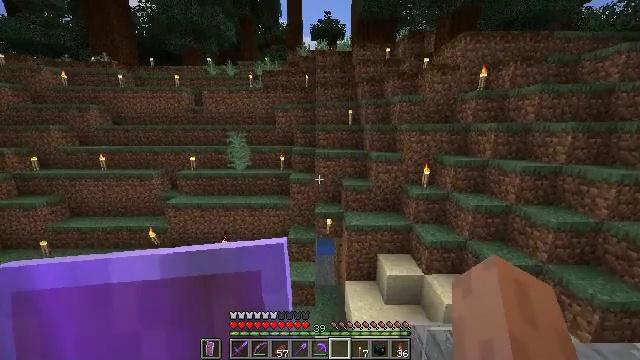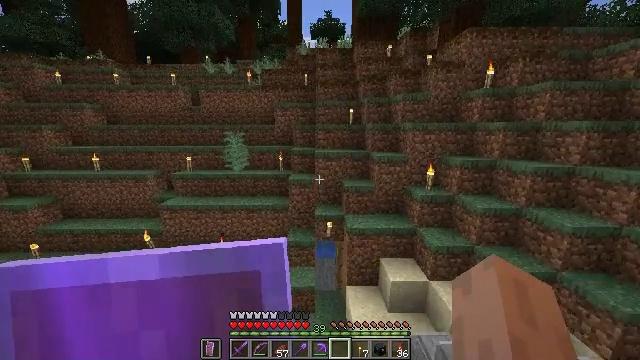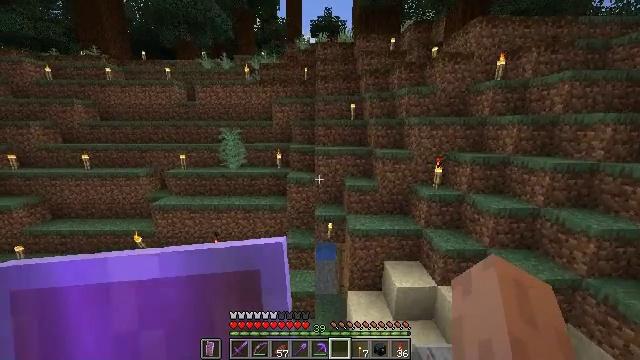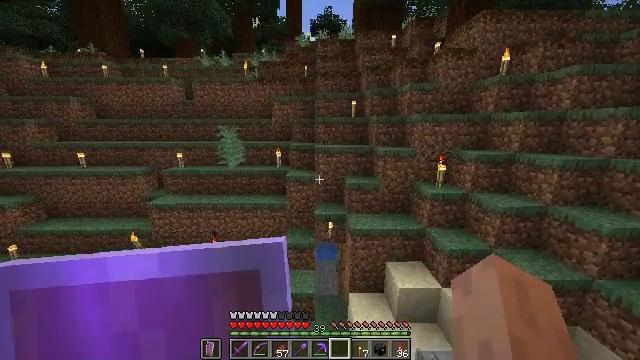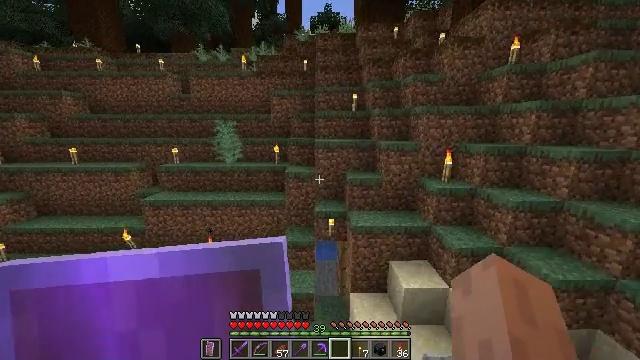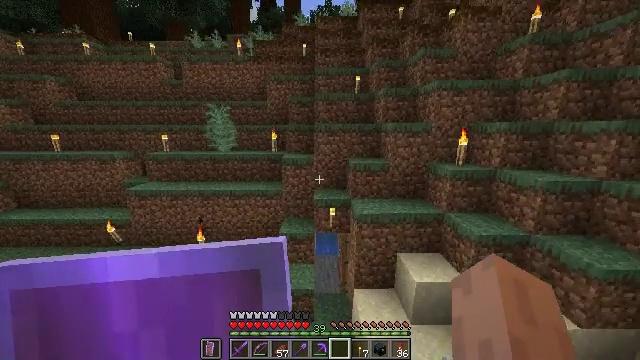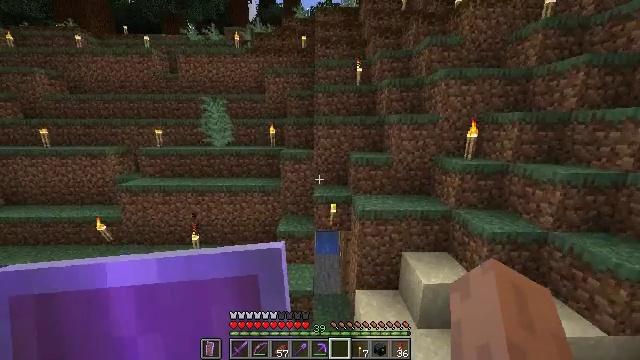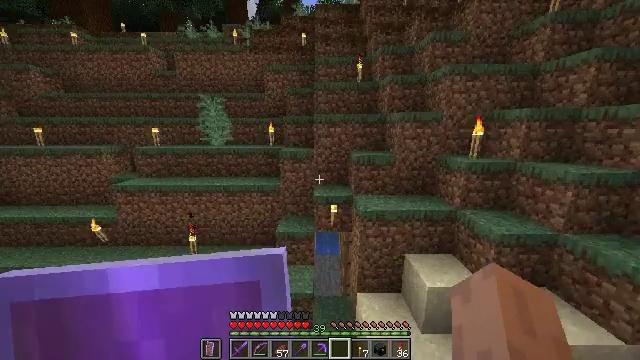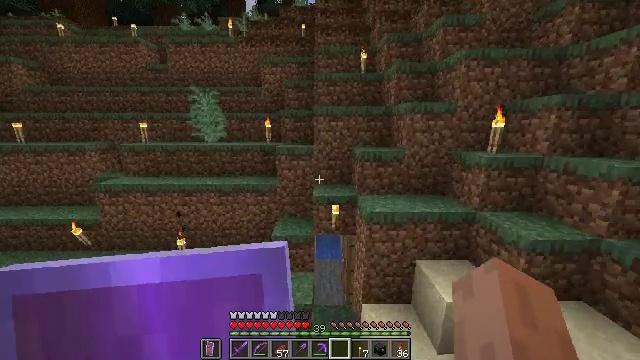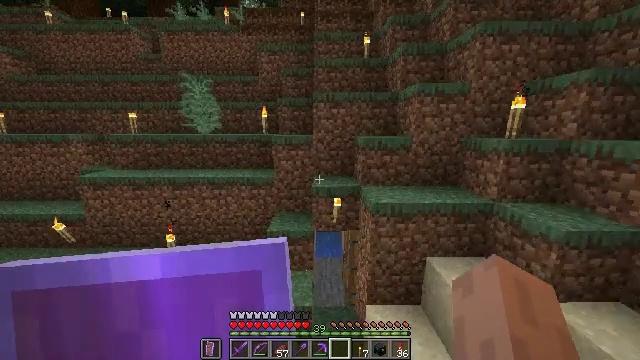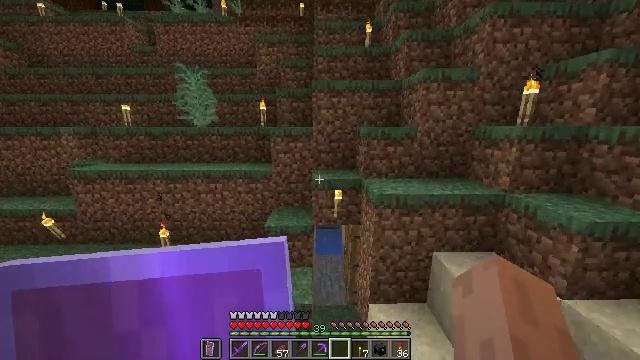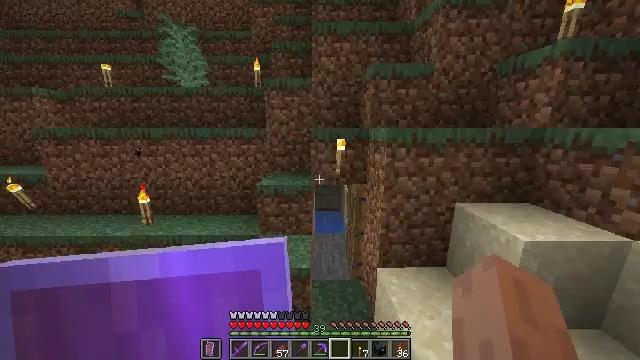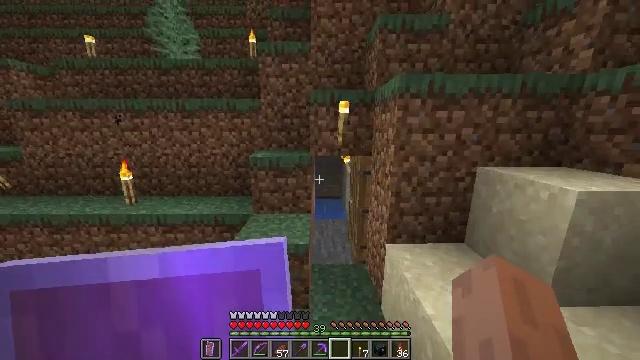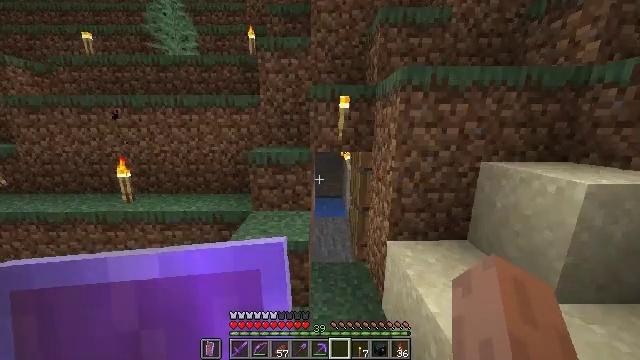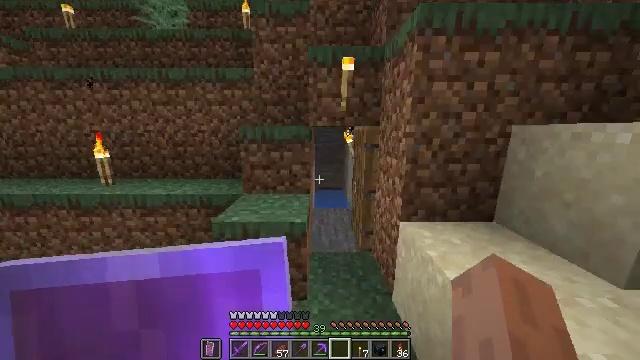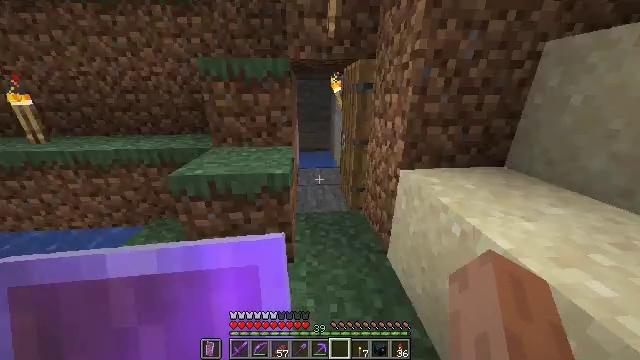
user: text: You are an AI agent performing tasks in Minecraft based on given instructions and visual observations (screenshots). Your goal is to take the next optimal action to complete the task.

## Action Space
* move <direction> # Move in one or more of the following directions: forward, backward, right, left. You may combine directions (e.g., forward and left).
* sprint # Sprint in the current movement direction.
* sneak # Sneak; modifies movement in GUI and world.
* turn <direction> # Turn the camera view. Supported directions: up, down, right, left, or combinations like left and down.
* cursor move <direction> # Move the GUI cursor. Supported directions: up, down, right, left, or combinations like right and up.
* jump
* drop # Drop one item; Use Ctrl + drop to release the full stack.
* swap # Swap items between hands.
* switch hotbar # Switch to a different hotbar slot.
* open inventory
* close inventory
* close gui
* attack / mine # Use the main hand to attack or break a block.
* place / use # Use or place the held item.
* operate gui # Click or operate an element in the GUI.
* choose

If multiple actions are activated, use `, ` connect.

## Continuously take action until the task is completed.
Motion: motion action
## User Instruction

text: Craft glass in the furnace from sand.
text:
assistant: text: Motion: move forward, sprint, jump
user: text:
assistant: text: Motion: move forward, sprint, jump
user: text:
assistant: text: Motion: move forward, sprint
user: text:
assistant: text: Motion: move forward, sprint
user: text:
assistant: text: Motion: move forward, sprint
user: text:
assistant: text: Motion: move forward, sprint
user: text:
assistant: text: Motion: move forward, sprint
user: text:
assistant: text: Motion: move forward, sprint
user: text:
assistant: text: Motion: move forward, sprint
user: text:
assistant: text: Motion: move forward, sprint, jump
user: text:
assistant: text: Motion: move forward, sprint, jump
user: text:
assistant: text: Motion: move forward, sprint
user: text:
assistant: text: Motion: move forward, sprint
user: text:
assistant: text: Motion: move forward, sprint
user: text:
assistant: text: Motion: move forward, sprint, turn right and down
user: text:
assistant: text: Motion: move forward, sprint, turn right and down
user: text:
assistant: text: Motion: move forward, sprint
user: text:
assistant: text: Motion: move forward, sprint
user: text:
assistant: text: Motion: move forward, sprint
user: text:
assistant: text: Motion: move forward, sprint
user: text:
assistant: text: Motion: move forward, sprint
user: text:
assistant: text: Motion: move forward, sprint
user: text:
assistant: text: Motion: move forward, sprint
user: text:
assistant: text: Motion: move forward, sprint
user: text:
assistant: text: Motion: move forward, sprint
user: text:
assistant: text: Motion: move forward, sprint
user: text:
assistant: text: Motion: move forward, sprint, turn left
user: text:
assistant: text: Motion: move forward, sprint, turn left
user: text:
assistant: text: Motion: move forward, sprint, turn left
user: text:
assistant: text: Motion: move forward, sprint